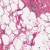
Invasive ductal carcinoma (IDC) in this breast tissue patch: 0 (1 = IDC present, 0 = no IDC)